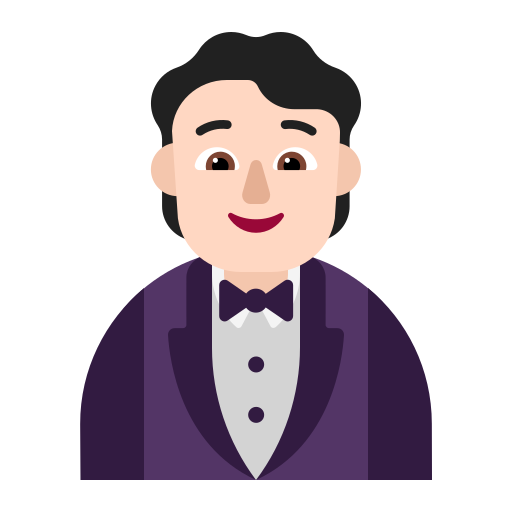
person in tuxedo flat light